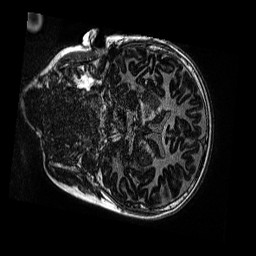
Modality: MP2RAGE
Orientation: coronal
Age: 11
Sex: male
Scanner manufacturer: siemens
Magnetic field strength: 3 T
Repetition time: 4 s
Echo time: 0.00299 s